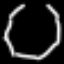
Label: octagon